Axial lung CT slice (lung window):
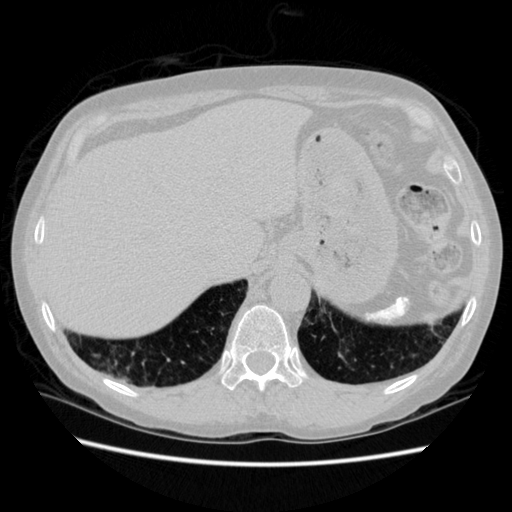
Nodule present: no